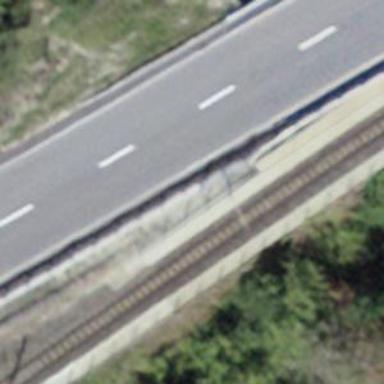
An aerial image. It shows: Narrow-gauge railway with electrified contact line.